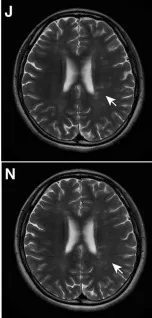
Magnetic Resonance Imaging Findings. At second onset, MRI demonstrated pons lesions, consistent with the diagnosis of multiple sclerosis.
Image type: radiology (mri)